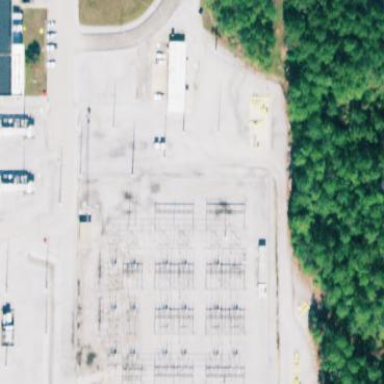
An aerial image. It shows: Substation for switching power equipment surrounded by fence.